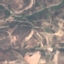
Land use / land cover: PermanentCrop